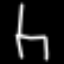
Label: chair